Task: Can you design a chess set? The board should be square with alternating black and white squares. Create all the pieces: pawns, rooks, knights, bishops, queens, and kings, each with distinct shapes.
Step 1309:
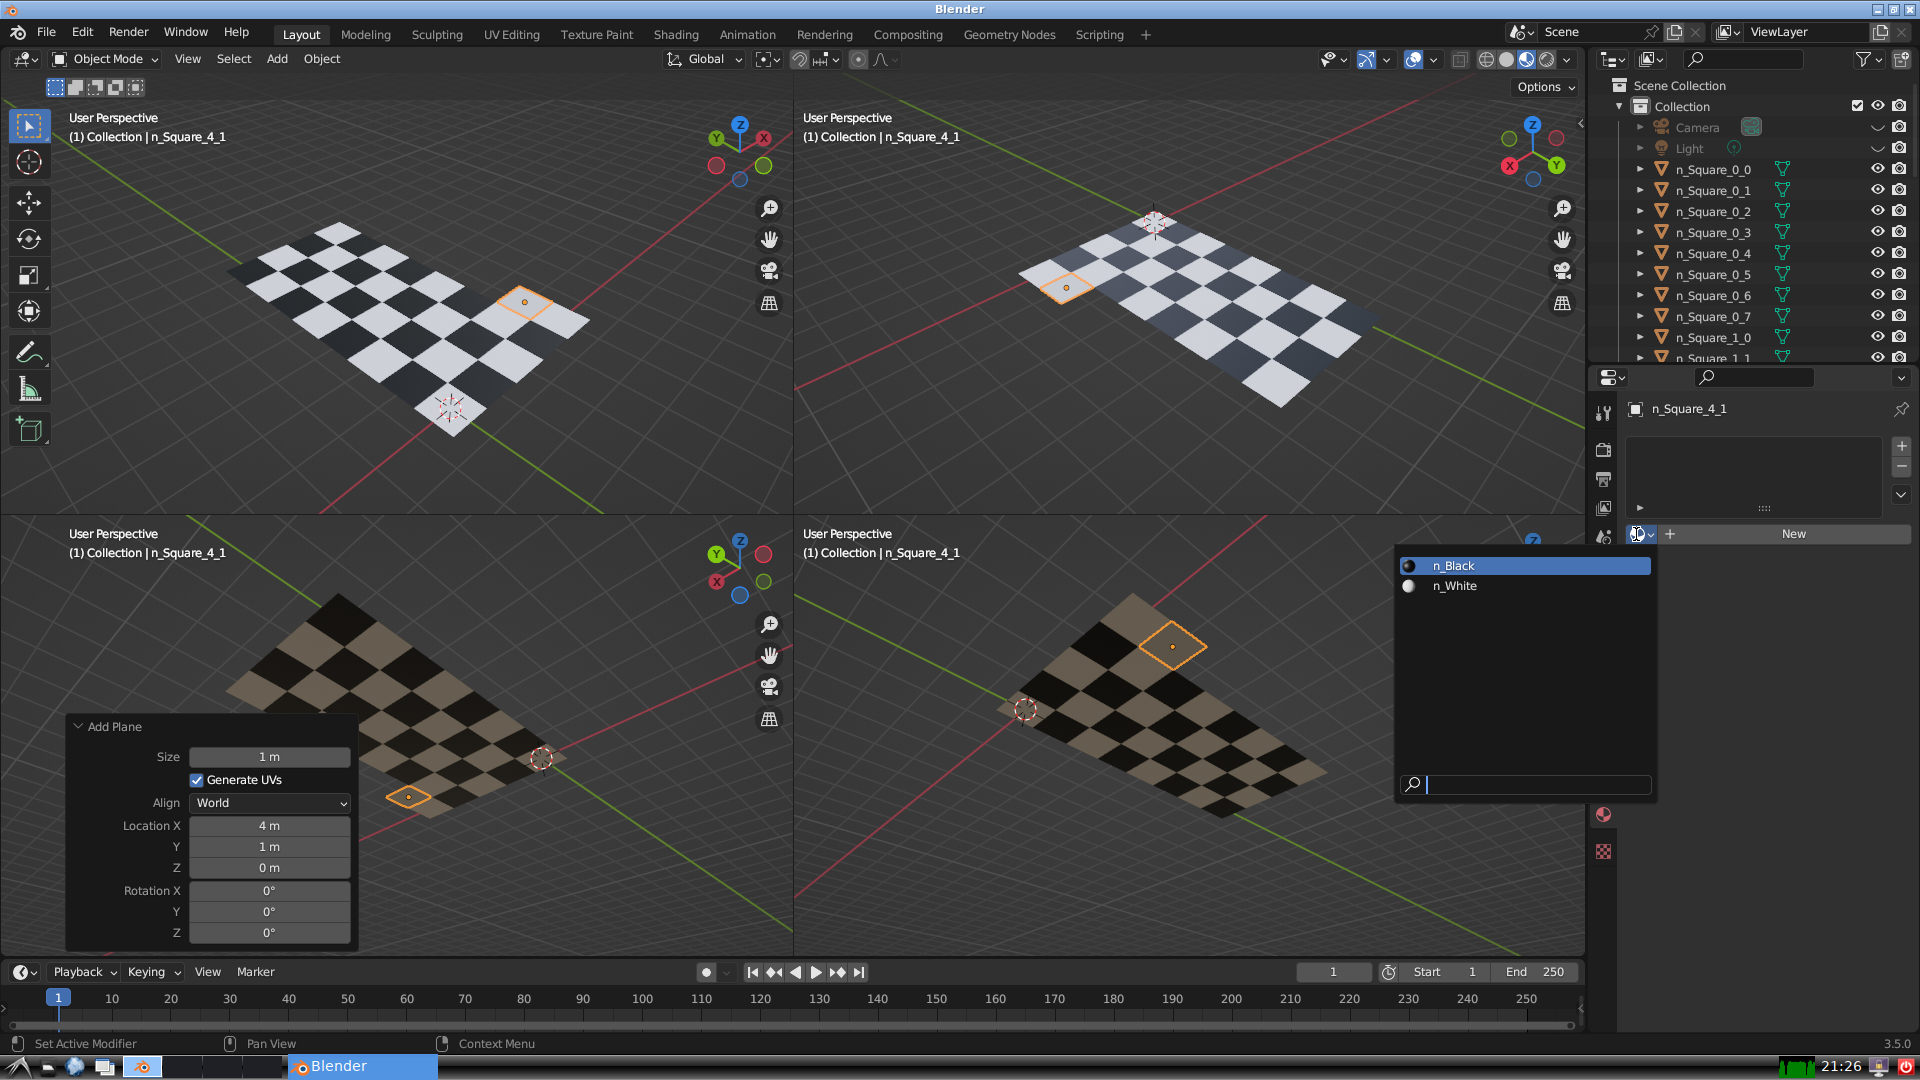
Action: input_text: n_Black